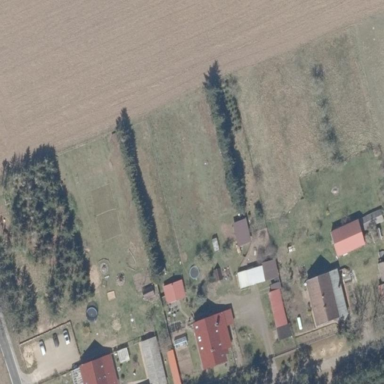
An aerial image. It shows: Garden that is leisure land.